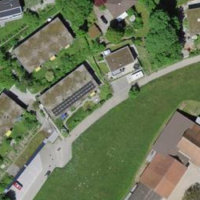
EUNIS habitat code: 55
Species observed at this site:
Euonymus europaeus